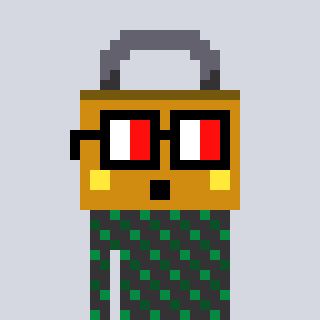
a pixel art character with square glasses with black frames and red eyes, a lock-shaped head and a grayscale-colored body on a cool background